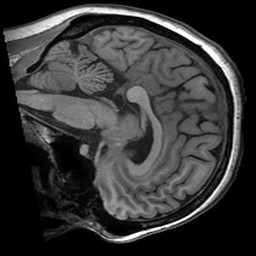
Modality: T1w
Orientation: sagittal
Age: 51
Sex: female
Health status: ill
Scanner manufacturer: ge
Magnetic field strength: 3 T
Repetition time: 0.008164 s
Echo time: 0.003184 s